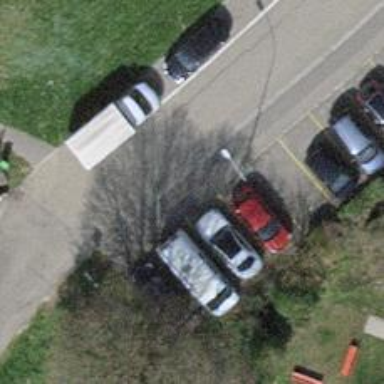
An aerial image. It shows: Sidewalk along the footway.